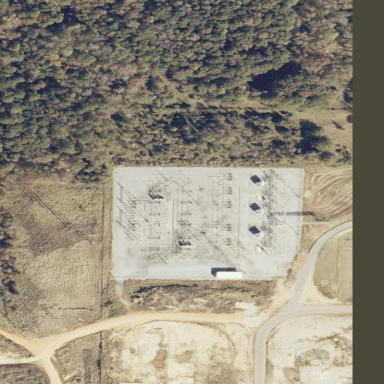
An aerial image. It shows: Industrial power substation enclosed by fence.